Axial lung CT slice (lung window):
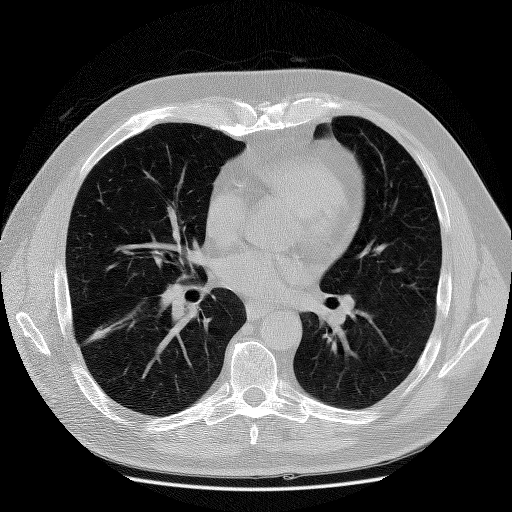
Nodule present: no